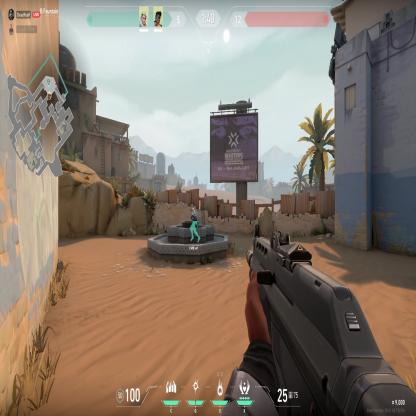
Label: teammate